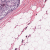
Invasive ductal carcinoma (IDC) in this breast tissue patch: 0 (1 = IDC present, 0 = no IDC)